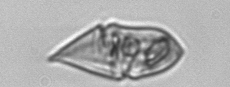
Label: Gyrodinium